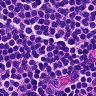
Metastatic tissue present: no